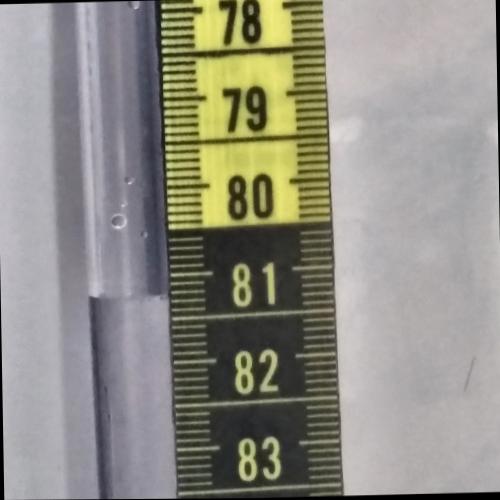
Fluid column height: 81.2 cm